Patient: sex M, age 61
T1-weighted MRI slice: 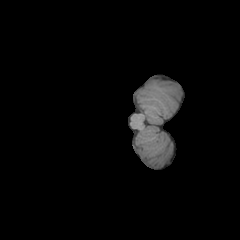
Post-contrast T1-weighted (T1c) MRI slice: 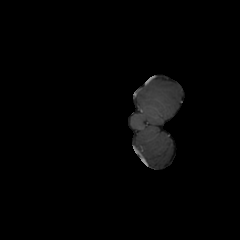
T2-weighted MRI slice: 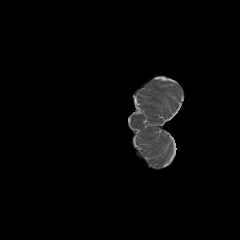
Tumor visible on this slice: no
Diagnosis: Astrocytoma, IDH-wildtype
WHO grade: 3